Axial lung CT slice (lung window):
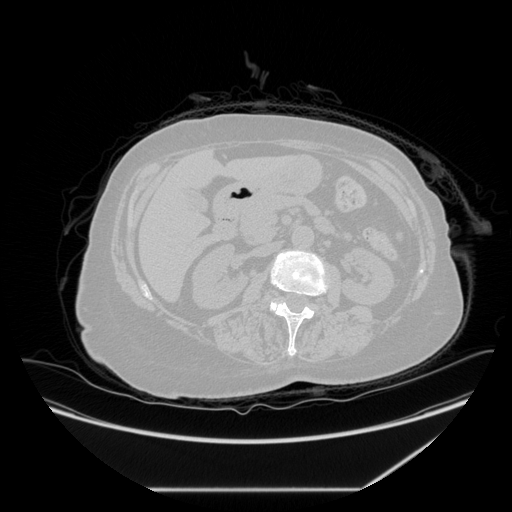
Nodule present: no